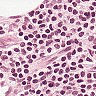
Metastatic tissue present: no